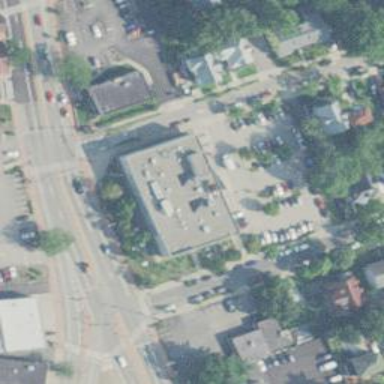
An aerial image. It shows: Office building.